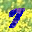
Label: 7